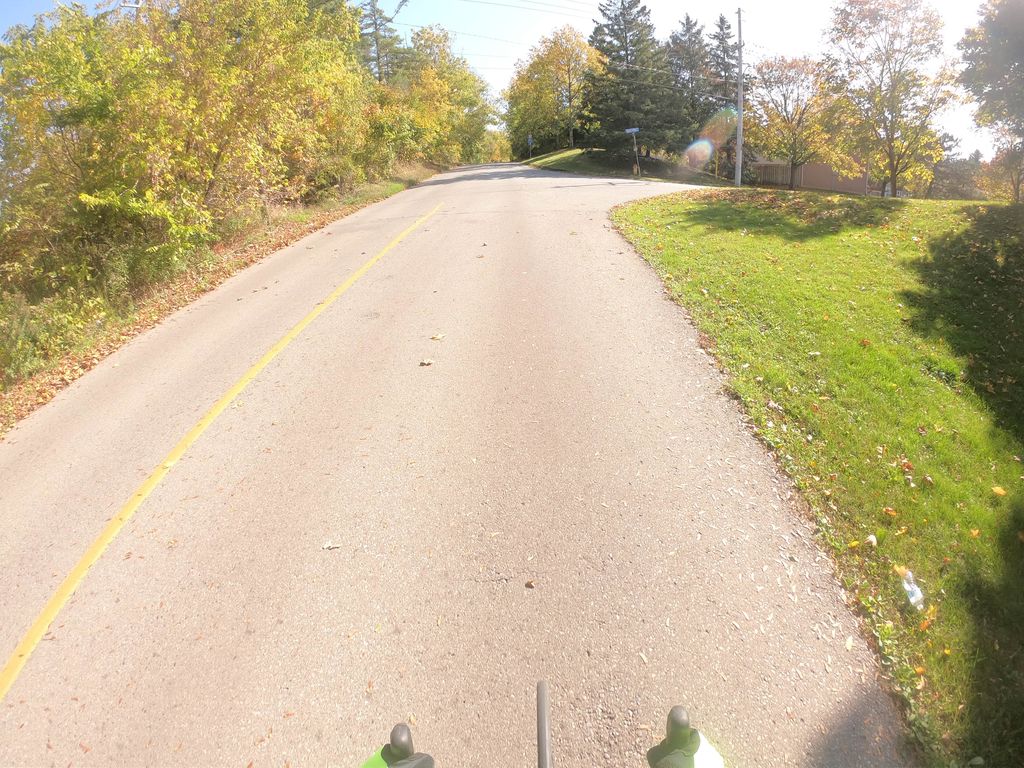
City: kitchener-waterloo